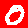
Digit: 0